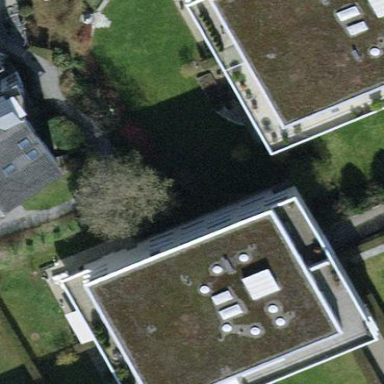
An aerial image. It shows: Building with flat roof.